Question: How I can arrange my android UI that contains 3 Image buttons in the below given format. I am new to android environment and my knowledge in the technology is zero. Please suggest me the best method to place the Image button in the below given format.

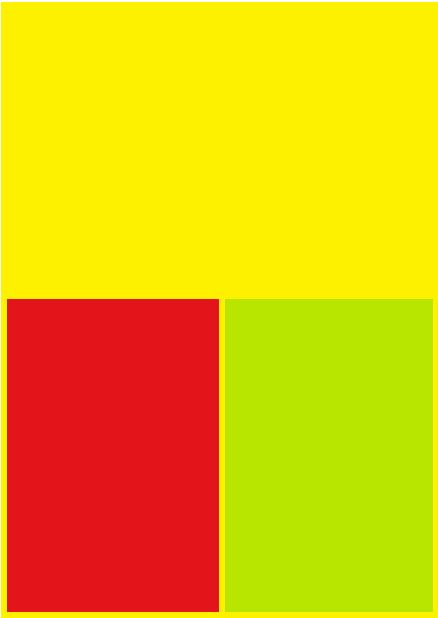
Answer: '''
<LinearLayout
android:layout_width="match_parent"
android:layout_height="match_parent"
android:orientation="vertical">
<ImageButton
android:layout_width="match_parent"
android:layout_height="0dp"
android:layout_weight="1" />
<LinearLayout
android:layout_width="match_parent"
android:layout_height="0dp"
android:layout_weight="1"
android:orientation="horizontal">
<ImageButton
android:layout_width="0dp"
android:layout_height="match_parent"
android:layout_weight="1" />
<ImageButton
android:layout_width="0dp"
android:layout_height="match_parent"
android:layout_weight="1" />
</LinearLayout>
</LinearLayout>
'''